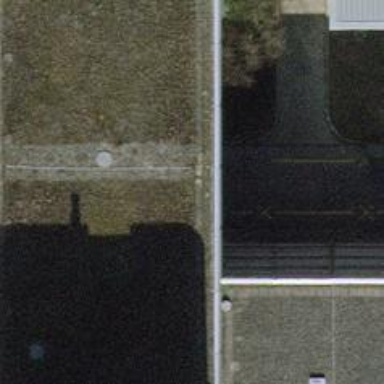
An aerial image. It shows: Driveway tunnel.